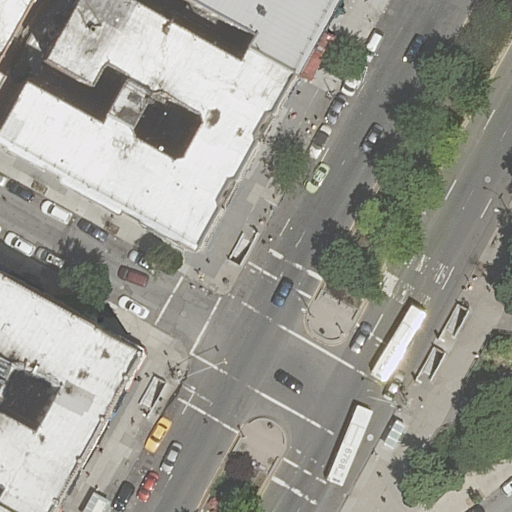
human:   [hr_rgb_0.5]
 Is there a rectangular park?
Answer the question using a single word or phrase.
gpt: yes

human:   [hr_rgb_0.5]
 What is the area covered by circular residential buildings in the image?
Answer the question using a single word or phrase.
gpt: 0m2

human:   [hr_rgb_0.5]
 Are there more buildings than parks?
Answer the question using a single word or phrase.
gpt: yes

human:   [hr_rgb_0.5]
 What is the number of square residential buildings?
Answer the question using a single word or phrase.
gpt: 0

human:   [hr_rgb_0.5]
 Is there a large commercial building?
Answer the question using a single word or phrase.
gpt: no

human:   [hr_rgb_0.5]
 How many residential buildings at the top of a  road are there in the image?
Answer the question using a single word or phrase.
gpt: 3

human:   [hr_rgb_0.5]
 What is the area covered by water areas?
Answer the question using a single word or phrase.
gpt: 0m2

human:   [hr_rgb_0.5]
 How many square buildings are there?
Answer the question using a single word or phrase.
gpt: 0

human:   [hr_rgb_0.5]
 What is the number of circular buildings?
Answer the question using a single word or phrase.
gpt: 0

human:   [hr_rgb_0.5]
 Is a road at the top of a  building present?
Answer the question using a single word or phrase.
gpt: yes

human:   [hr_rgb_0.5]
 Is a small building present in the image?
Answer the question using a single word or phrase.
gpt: yes

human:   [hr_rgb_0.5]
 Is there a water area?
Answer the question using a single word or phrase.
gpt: no

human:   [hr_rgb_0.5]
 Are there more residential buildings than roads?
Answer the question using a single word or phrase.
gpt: no

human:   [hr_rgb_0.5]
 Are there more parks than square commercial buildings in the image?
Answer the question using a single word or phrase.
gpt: yes

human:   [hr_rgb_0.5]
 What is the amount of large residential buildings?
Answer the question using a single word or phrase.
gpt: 1

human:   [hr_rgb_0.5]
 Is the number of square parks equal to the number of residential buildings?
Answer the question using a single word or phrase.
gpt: no

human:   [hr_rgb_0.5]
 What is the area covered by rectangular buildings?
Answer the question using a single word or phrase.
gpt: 207m2

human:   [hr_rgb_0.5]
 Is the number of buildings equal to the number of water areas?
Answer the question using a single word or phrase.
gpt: no

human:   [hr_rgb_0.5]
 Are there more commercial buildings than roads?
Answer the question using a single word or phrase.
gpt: no

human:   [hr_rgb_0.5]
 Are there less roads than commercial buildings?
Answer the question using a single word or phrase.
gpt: no

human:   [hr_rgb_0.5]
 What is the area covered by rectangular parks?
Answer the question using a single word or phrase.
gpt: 117m2

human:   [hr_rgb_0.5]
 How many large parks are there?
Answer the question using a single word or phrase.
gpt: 0

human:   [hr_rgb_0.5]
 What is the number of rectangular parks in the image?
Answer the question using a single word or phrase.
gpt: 1

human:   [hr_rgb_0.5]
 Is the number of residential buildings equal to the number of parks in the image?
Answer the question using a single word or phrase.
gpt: no

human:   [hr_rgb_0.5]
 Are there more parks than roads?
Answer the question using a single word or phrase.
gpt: no

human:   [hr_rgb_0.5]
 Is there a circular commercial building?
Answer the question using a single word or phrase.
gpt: no

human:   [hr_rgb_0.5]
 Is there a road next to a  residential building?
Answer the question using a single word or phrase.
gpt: yes

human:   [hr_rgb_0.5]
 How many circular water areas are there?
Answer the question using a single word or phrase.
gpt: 0

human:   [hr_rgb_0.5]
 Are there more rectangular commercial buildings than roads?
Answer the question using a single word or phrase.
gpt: no

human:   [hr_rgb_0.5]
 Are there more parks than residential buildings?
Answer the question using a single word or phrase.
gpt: no

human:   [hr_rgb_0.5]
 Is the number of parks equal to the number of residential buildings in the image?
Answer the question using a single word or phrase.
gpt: no

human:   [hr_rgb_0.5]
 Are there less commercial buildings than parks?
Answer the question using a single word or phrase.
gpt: yes

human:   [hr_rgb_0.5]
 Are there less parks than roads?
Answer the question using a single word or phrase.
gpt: yes

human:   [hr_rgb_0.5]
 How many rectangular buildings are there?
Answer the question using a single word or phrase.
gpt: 4

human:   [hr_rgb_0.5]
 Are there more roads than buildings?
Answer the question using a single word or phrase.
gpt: yes

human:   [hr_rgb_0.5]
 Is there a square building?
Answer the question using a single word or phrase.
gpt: no